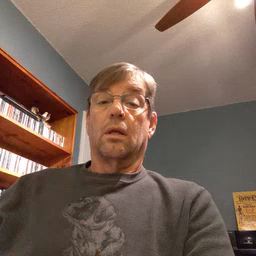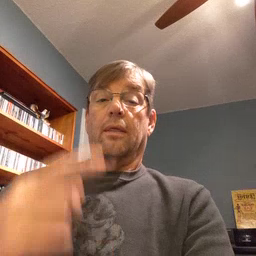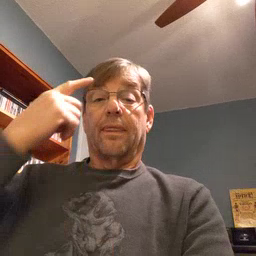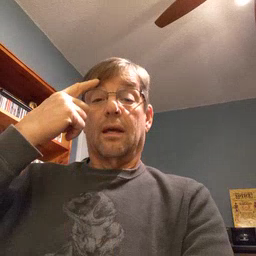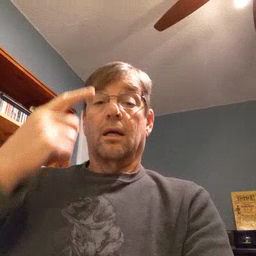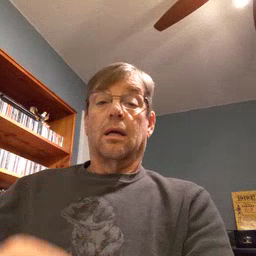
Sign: think